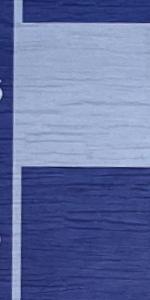
Label: Empty